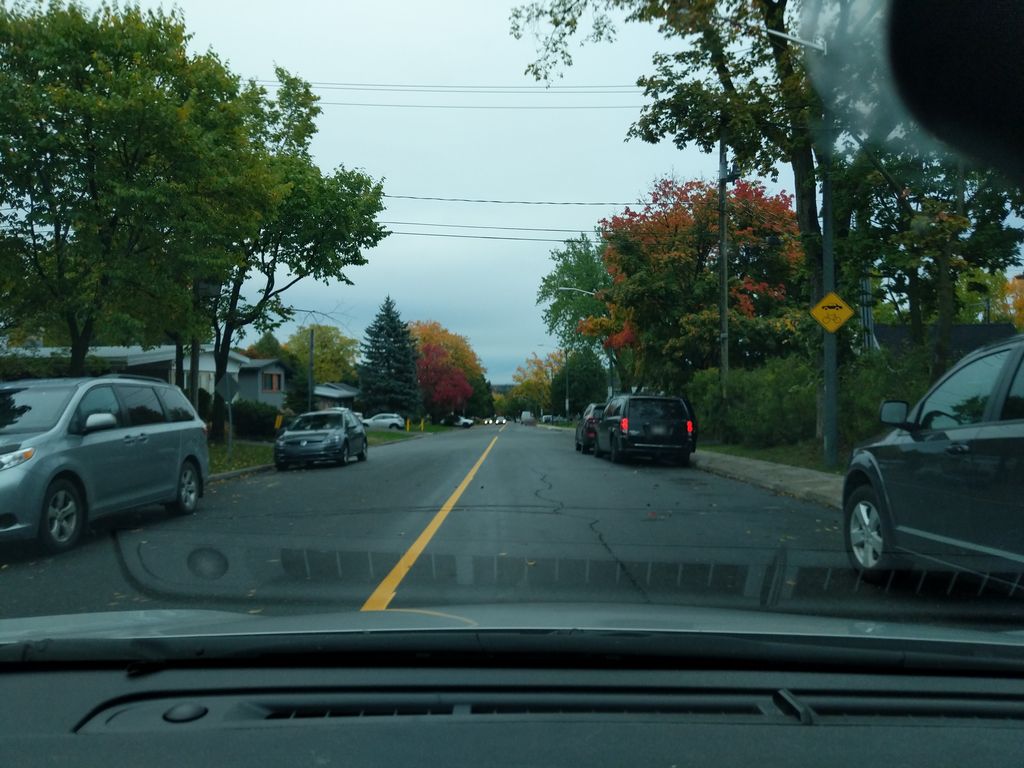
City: quebec_city